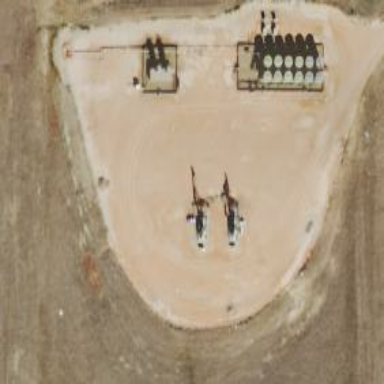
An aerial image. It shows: Petroleum well.